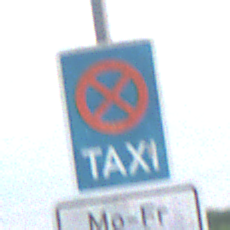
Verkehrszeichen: Taxenstand
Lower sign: ZeitangabenMitBeschraenkungAufWochentage2
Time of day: SunriseSunset
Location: Outdoor (Nature)
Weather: PartlyCloudy
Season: NotSpecified
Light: Natural